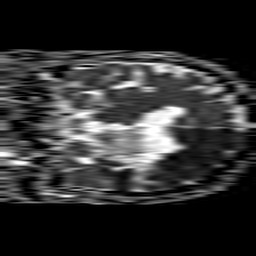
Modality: ADC
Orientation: coronal
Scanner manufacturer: philips
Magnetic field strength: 1.5 T
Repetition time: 4.6 s
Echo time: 0.08517 s